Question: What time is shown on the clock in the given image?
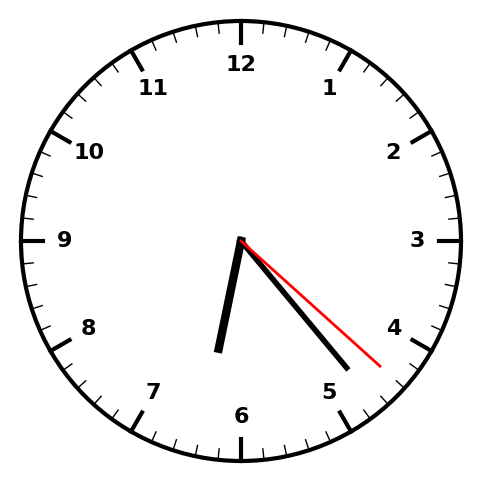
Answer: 06:23:22